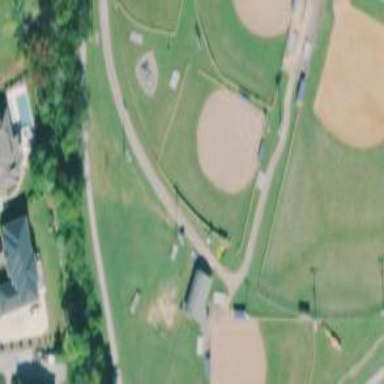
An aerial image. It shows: Baseball pitch for leisure land.